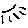
Label: sun